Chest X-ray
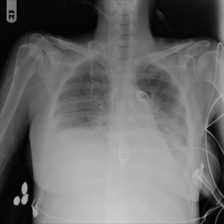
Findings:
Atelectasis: positive
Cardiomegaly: negative
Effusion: positive
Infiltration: negative
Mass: negative
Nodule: negative
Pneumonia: negative
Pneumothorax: negative
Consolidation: negative
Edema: negative
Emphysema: negative
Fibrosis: negative
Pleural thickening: negative
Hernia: negative